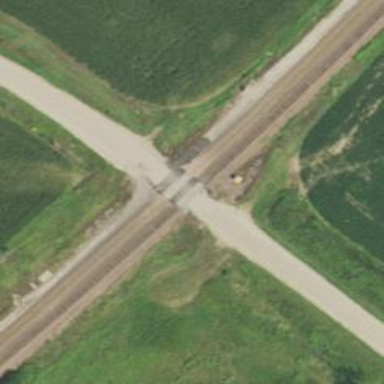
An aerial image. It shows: Railway track.